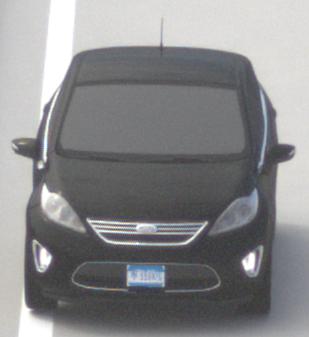
Make: Ford
Model: Fiesta
Detailed model: ’09 Sedan (seventh series)
Model produced from: 2010
Model produced until: 2017
Doors: 4
Color: black
Road condition: dry road
Daytime: midday
Contrast: medium contrast